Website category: camera
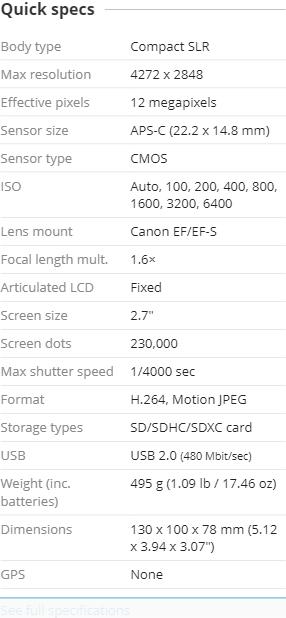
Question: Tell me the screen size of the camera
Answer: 2.7

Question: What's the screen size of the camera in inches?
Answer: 2.7

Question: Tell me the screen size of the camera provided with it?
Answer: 2.7

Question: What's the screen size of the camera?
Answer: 2.7

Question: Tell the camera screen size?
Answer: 2.7

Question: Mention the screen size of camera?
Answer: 2.7

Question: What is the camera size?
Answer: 2.7

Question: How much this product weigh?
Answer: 495 g (1.09 lb / 17.46 oz )

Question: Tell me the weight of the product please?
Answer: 495 g (1.09 lb / 17.46 oz )

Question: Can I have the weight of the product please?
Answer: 495 g (1.09 lb / 17.46 oz )

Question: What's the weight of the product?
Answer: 495 g (1.09 lb / 17.46 oz )

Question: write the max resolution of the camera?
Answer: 4272 x 2848

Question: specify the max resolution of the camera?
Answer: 4272 x 2848

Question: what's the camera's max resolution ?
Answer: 4272 x 2848

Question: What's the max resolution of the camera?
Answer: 4272 x 2848

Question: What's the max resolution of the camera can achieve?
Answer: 4272 x 2848

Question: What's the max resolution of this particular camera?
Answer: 4272 x 2848

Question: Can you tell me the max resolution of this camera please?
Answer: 4272 x 2848

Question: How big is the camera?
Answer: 130 x 100 x 78 mm (5.12 x 3.94 x 3.07 )

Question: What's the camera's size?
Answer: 130 x 100 x 78 mm (5.12 x 3.94 x 3.07 )

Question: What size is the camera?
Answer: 130 x 100 x 78 mm (5.12 x 3.94 x 3.07 )

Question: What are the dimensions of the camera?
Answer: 130 x 100 x 78 mm (5.12 x 3.94 x 3.07 )

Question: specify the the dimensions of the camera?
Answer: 130 x 100 x 78 mm (5.12 x 3.94 x 3.07 )

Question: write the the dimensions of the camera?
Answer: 130 x 100 x 78 mm (5.12 x 3.94 x 3.07 )

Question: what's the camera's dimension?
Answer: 130 x 100 x 78 mm (5.12 x 3.94 x 3.07 )